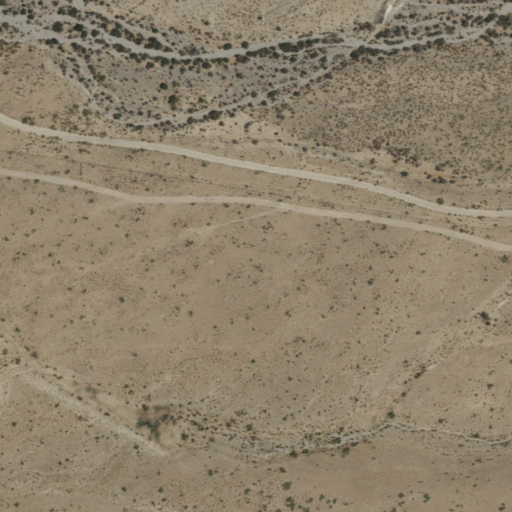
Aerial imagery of valley in New Mexico named South Canyon containing grassland and shrub